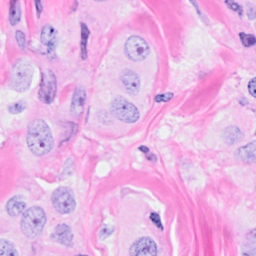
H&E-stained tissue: Breast